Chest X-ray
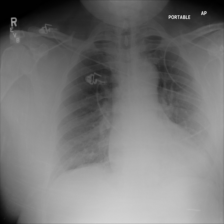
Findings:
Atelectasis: negative
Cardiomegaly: negative
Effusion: negative
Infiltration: negative
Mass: negative
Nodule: negative
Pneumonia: negative
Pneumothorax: negative
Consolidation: negative
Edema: negative
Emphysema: negative
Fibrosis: negative
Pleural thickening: negative
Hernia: negative